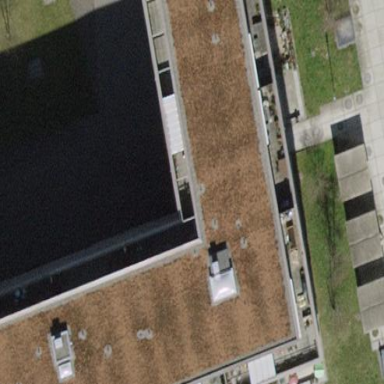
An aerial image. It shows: Flat-roofed apartment building.